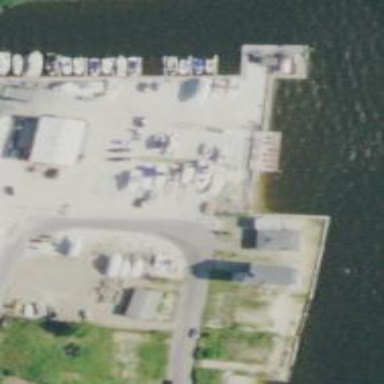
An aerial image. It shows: Boatyard along the waterway.